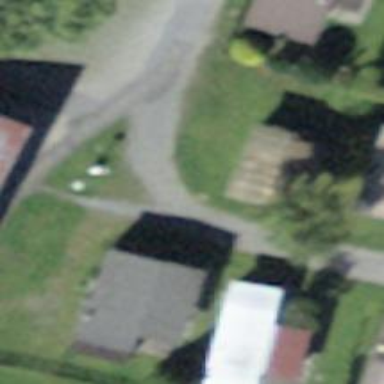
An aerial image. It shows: Driveway leading to service road.